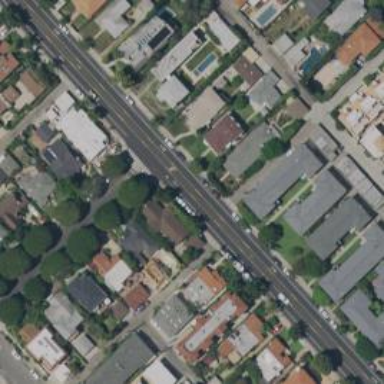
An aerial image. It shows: Residential road with asphalt surface. It is surrounded by residential buildings.